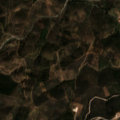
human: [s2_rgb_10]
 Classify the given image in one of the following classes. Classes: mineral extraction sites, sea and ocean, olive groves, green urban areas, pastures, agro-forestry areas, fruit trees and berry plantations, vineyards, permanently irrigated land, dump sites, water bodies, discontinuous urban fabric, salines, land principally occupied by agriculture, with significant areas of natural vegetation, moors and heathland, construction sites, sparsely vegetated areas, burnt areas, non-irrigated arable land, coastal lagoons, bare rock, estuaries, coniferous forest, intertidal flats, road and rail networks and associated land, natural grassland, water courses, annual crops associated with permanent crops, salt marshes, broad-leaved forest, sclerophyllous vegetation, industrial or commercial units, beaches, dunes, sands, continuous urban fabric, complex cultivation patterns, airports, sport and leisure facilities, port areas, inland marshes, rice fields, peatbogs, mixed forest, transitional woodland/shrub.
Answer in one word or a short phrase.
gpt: land principally occupied by agriculture, with significant areas of natural vegetation, sclerophyllous vegetation, transitional woodland/shrub